Question: I have a TMUX session running a minecraft server and I am creating a web interface for the server.
Currently I have the following documents:
'''
#!/bin/bash
tmux send-keys -t minecraft C-z "$@" Enter
'''
'''
<?PHP
if($_POST) {
$commandString = $_POST['inputCommand'];
$output = shell_exec('./command.sh $commandString');
echo "<pre>$output</pre>";
}
?>
<form method="post">
<input type="text" name="inputCommand" placeholder="Type Command"/>
<input type="submit" value="Execute" />
</form>
'''
command.sh works in a terminal in that I can use all standard commands in the manner
'''
./command.sh "/help"
'''
However I cannot execute this script from php using the above methodology. I have added both www-data and www-user to sudoers and attempted to
'shell_exec('sudo ./command.sh $commandString')'
But that has not worked either.
When the submit button is clicked, output is echoed but it is blank.
Can someone please help in pointing out where my methodology for executing the script has gone wrong?
---
I have taken two screenshots, one before and one after to further clarify.

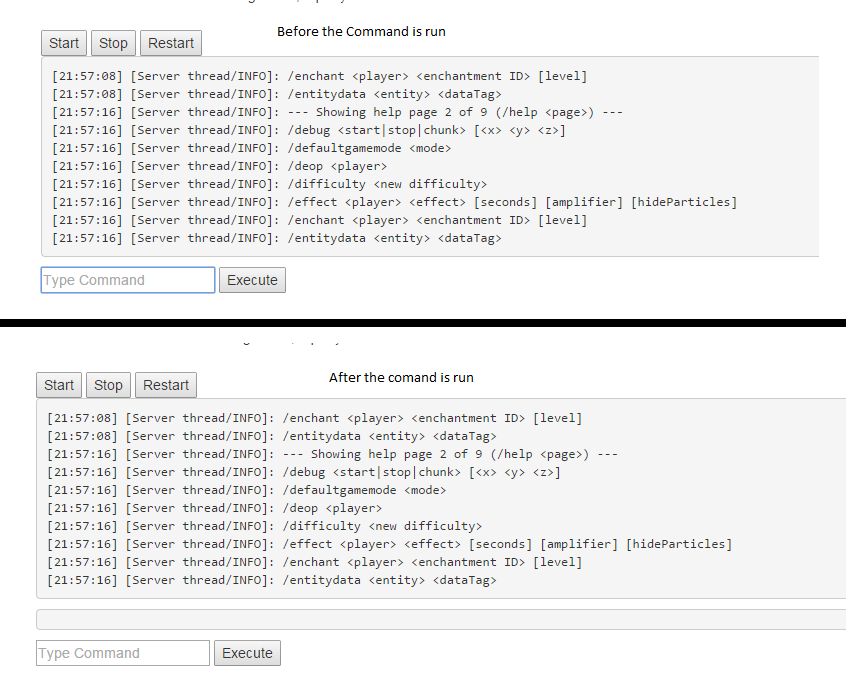
Answer: 'command.sh' is having a problem and outputting something to stderr. 'shell_exec' only returns to you stdout, so you're not seeing the error. Try appending "2>&1" to the end of your command, like
'''
$output = shell_exec('./command.sh $commandString 2>&1');
'''
This will send stderr to stdout and let you see what's happening. Remove the "2>&1" once you've debugged the problem. As pointed out in the comments, I imagine the actual issue is that you are using single quotes, which mean $commandString is being interpreted literally. Try double quotes instead!
This is really insecure. You're passing an unsanitized parameter obtained from POST to a command running as a user that's in sudoers. Regardless of two login screens, you should sanitize your input.